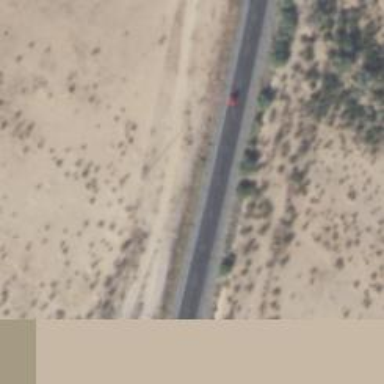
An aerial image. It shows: Abandoned road.